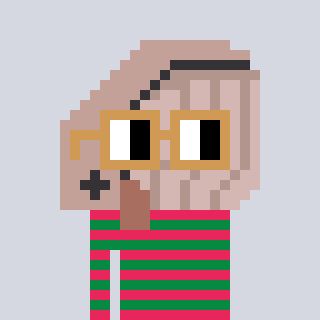
a pixel art character with square brown glasses, a whale-shaped head and a green-colored body on a cool background